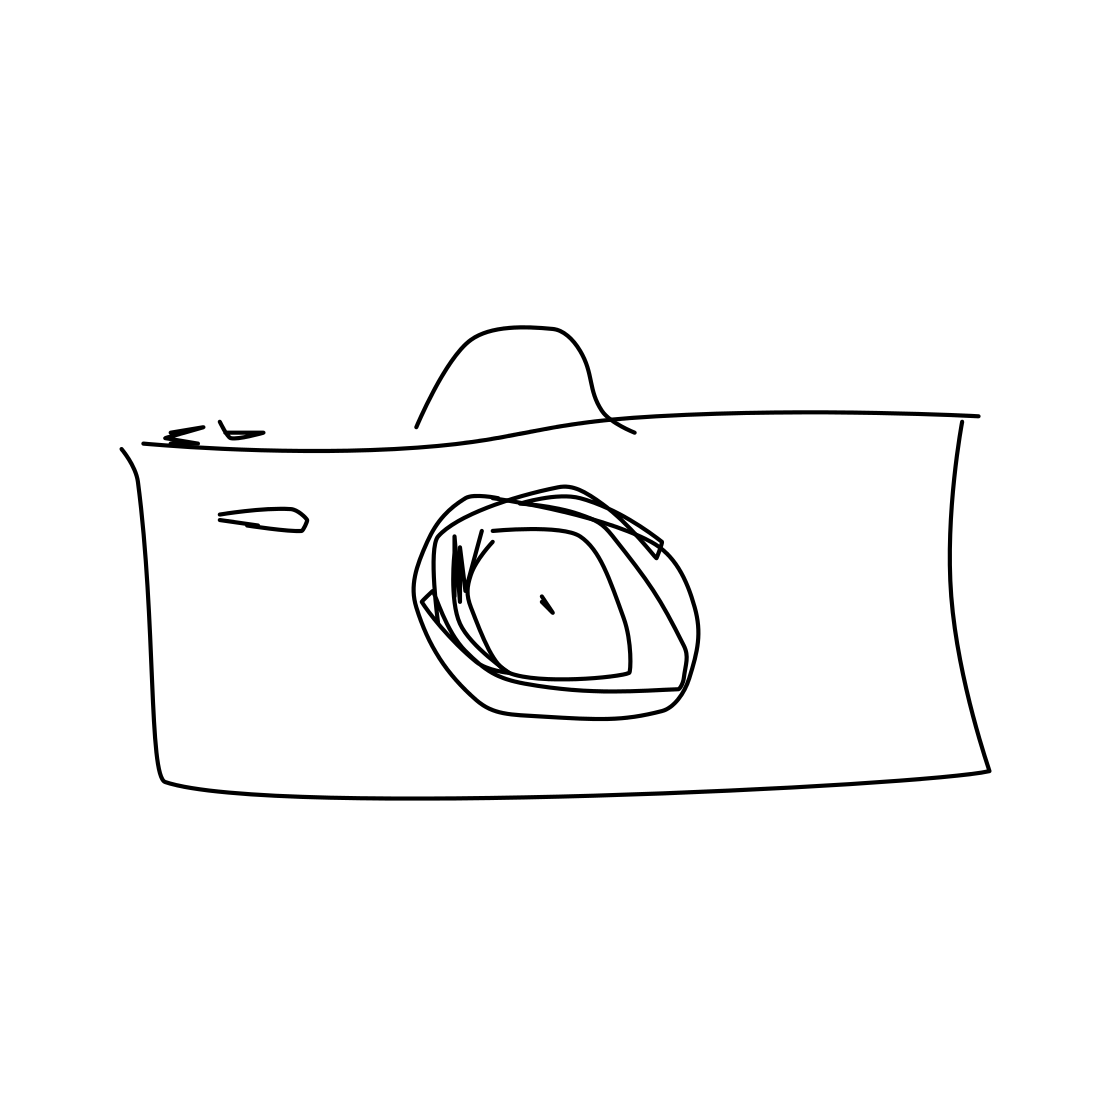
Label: camera